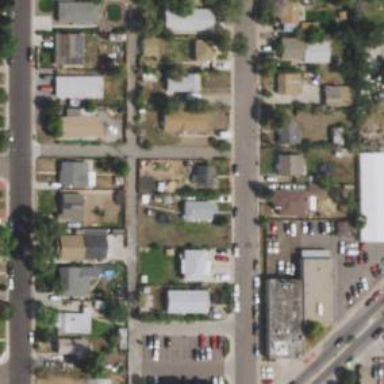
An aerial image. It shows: Alley classified as service road.